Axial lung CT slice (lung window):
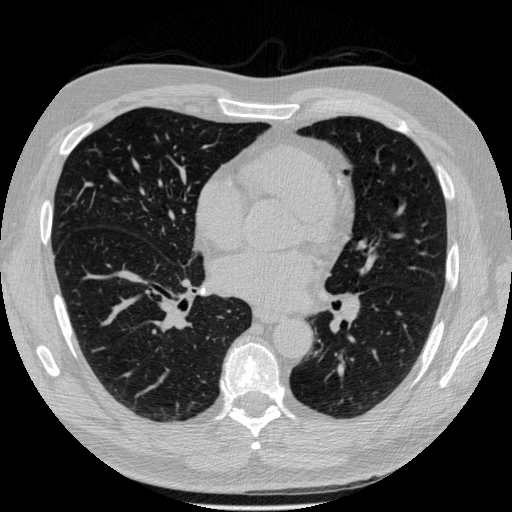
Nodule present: no